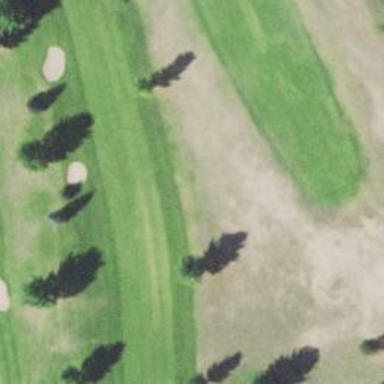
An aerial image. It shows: Golf fairway surrounded by grass.